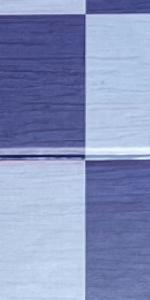
Label: Empty